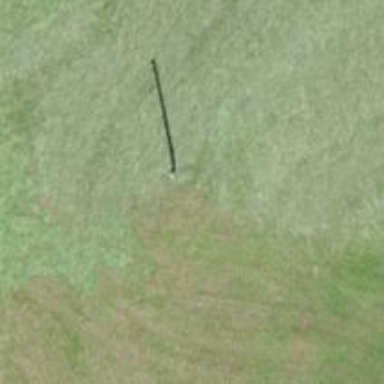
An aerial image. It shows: Minor power line.